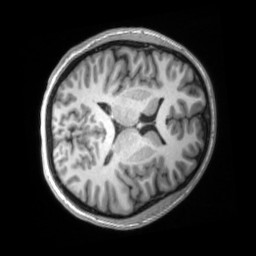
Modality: T1w
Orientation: axial
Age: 20
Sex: male
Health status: ill
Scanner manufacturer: siemens
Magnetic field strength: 3 T
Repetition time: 2.2 s
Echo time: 0.00157 s